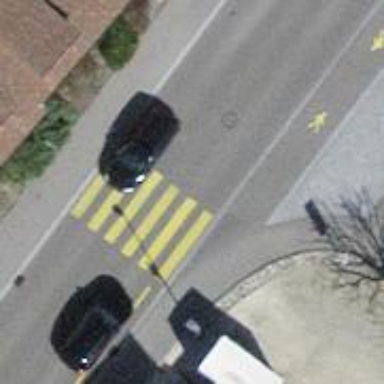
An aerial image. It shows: Uncontrolled zebra crossing with yellow markings on the road.